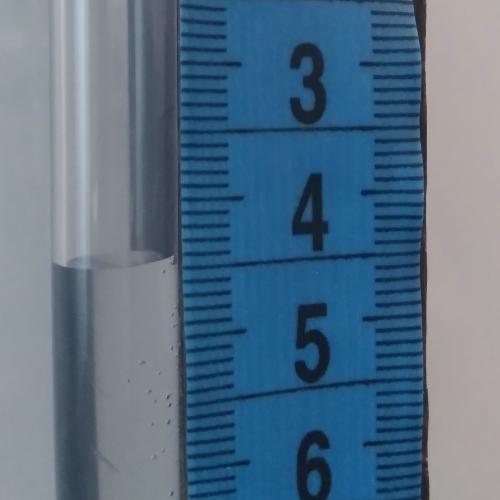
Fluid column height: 4.4 cm